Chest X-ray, AP view. Patient: 17 years old, sex M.
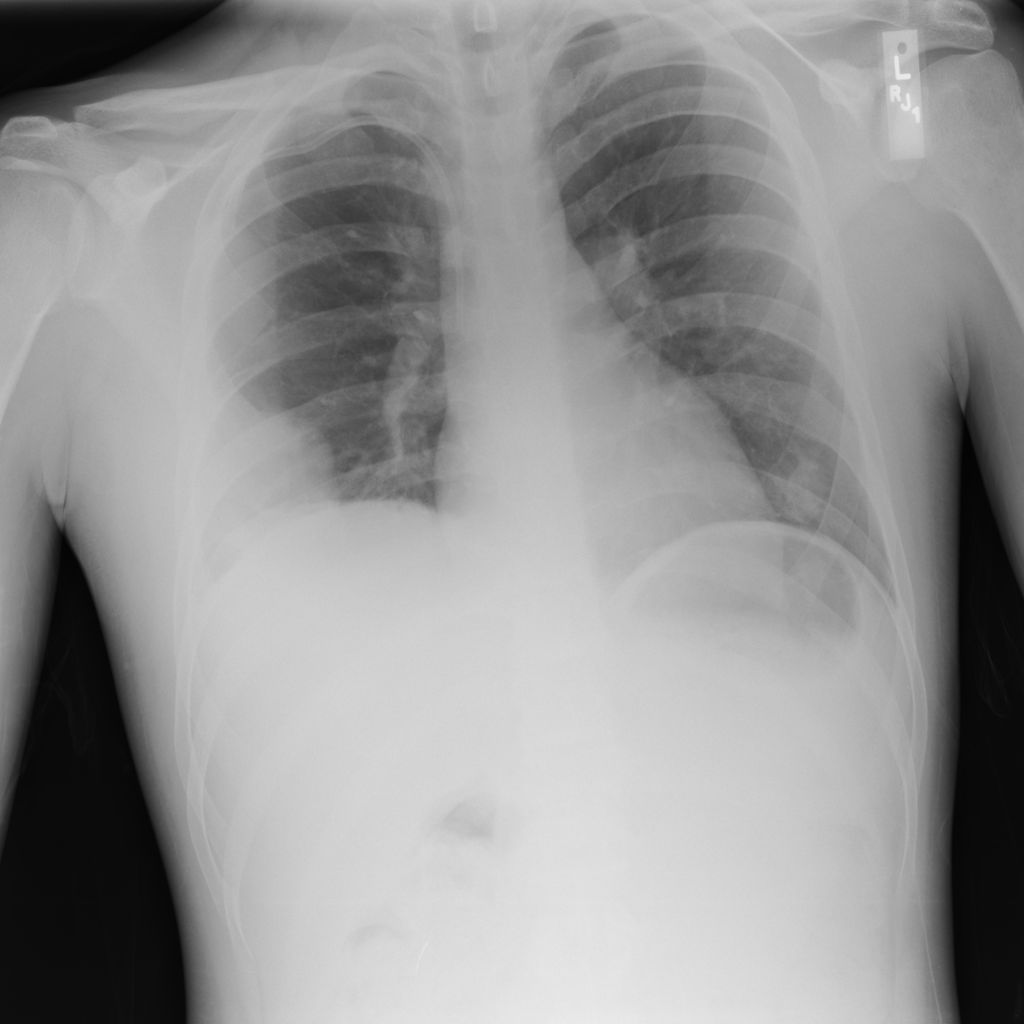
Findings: Effusion, Mass, Nodule